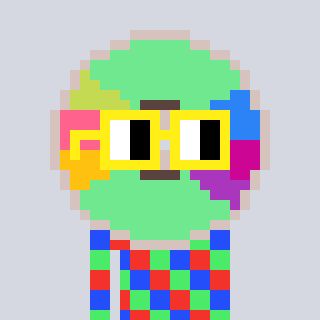
a pixel art character with square yellow glasses, a cd-shaped head and a grayscale-colored body on a cool background